Question: I try to create custom radio button but the result is not good, with this code:
custom_radio.xml
'''
<?xml version="1.0" encoding="utf-8"?>
<selector xmlns:android="http://schemas.android.com/apk/res/android">
<item android:drawable="@drawable/radio_on" android:state_checked="true"/>
<item android:drawable="@drawable/radio_on" android:state_pressed="true"/>
<item android:drawable="@drawable/radio_off"/>
</selector>
'''
and main.xml
'''
<RadioGroup
android:id="@+id/radioSex"
android:layout_width="wrap_content"
android:layout_height="wrap_content"
android:layout_marginTop="25dp"
android:orientation="vertical" >
<RadioButton
android:id="@+id/male"
android:layout_width="wrap_content"
android:layout_height="wrap_content"
android:checked="true"
android:text="@string/male"
android:background="@xml/custom_radio"
android:textColor="@color/white" />
<RadioButton
android:id="@+id/female"
android:layout_width="wrap_content"
android:layout_height="wrap_content"
android:text="@string/female"
android:background="@xml/custom_radio"
android:textColor="@color/white" />
</RadioGroup>
'''
the result is this:

How to solve this ?
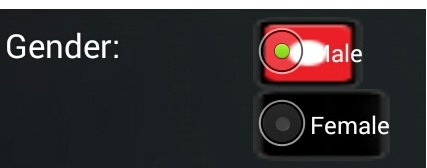
Answer: add
'''
android:button="@null"
'''
to your 'RadioButton'. Also drawable like xml should be placed inside the 'drawable' folder